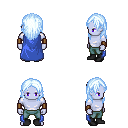
a pixel art fantasy rpg character, male body template, dark elf, purple skin, blue cape, teal pants, white cyan long hairstyle, leather bracers, black shoes, four views (front, back, left, right), 2x2 character sprite sheet, small pixel art, hard edges, no anti-aliasing